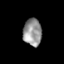
Tissue: skin
Cell type: Epithelial cells
Senescence score: 0.1813
Nuclear area (px): 497
Mean DAPI intensity: 147.65